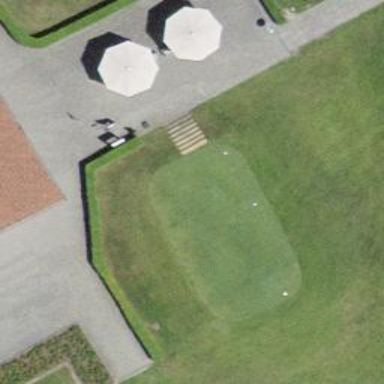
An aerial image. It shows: Golf tee.